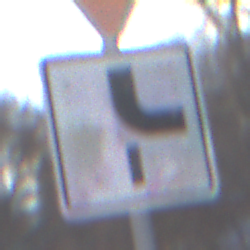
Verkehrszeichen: VerlaufVorfahrtsstrasse10
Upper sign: VorfahrtGewaehren
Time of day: MorningAfternoon
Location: Outdoor (Nature)
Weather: PartlyCloudy
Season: Winter
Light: Natural